Aerial crown-view tile of a tropical tree (Barro Colorado Island, Panama), acquired 20250124:
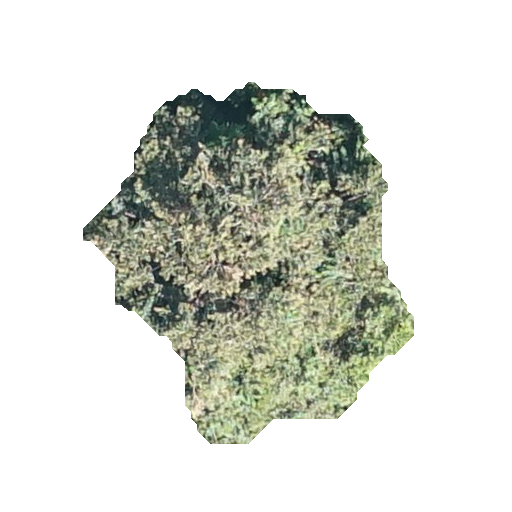
Species: Luehea seemannii
GBIF accepted scientific name: Luehea seemannii
Crown area: 115.776 m²